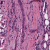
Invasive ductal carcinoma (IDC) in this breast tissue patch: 1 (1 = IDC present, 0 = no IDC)